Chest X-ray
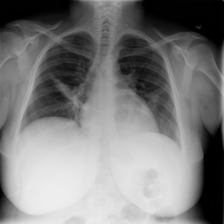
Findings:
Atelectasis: negative
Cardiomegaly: negative
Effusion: negative
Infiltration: positive
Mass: negative
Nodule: negative
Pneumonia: negative
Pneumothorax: negative
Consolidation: negative
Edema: negative
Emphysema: negative
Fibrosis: negative
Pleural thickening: negative
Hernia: negative